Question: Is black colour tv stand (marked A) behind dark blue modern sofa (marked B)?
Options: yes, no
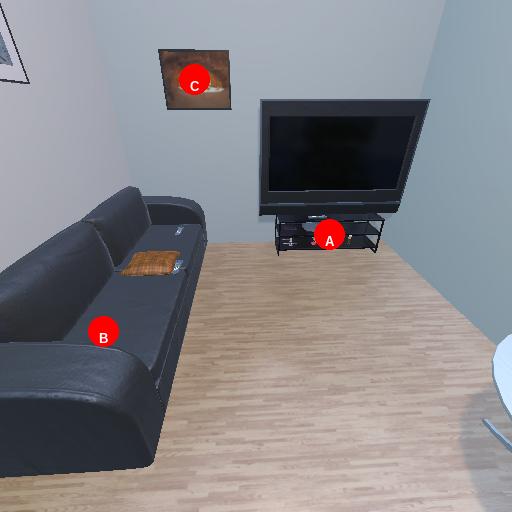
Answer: yes